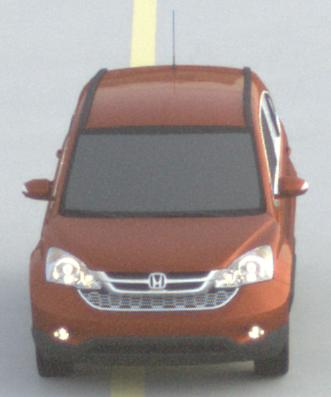
Make: Honda
Model: CR-V
Detailed model: CR-V (III) (04/10 - 10/12)
Model produced from: 2010
Model produced until: 2012
Doors: 5
Color: orange
Road condition: dry road
Daytime: sunrise or sunset
Contrast: low contrast